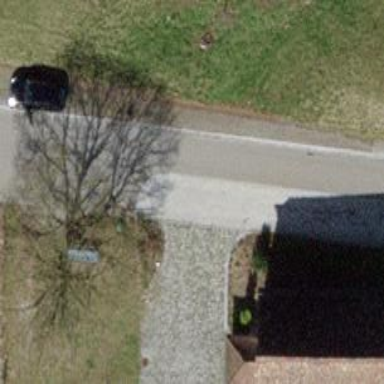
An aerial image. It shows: Kerb serving as barrier.